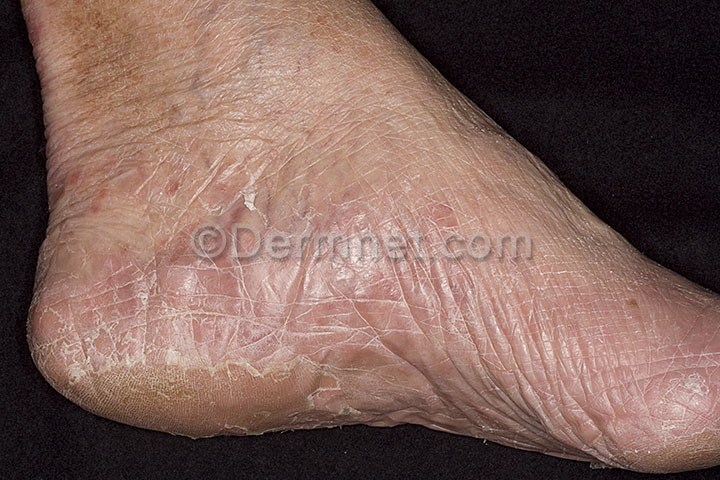
Disease: Tinea Ringworm Candidiasis and other Fungal Infections